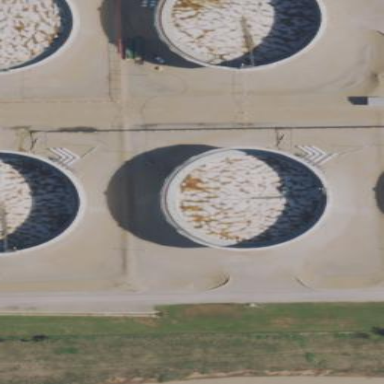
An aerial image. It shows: Storage tank that is man-made.